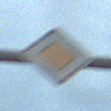
Verkehrszeichen: Vorfahrtsstrasse
Umgebung: Outdoor, RoadRail
Tageszeit: SunriseSunset
Wetter: PartlyCloudy
Licht: Natural
Jahreszeit: NotSpecified
Kontrast: LowContrast